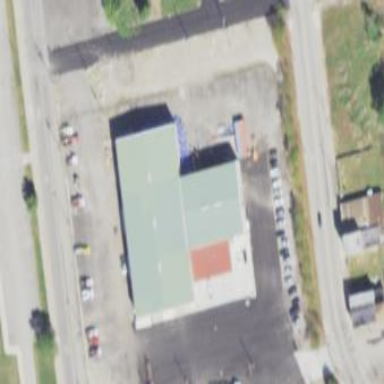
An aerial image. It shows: Warehouse.